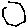
Label: hexagon